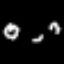
Label: octagon